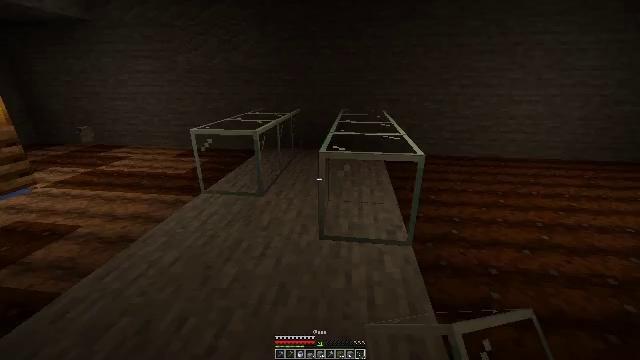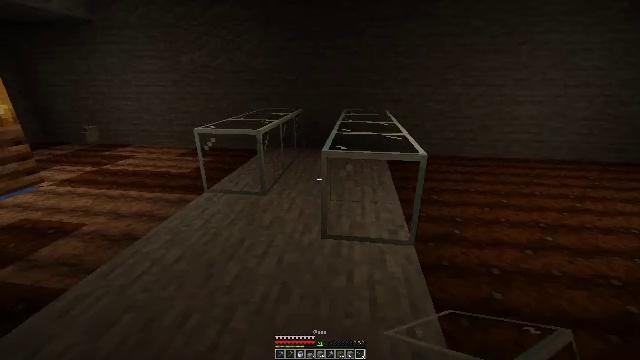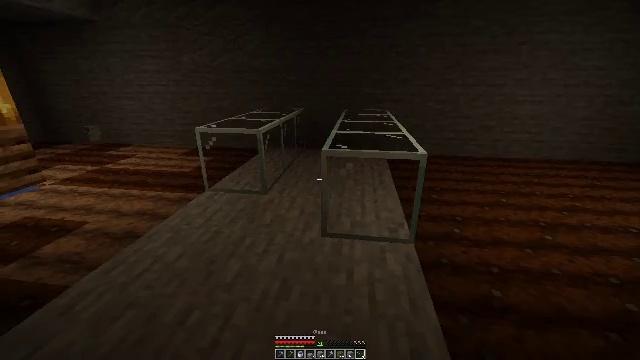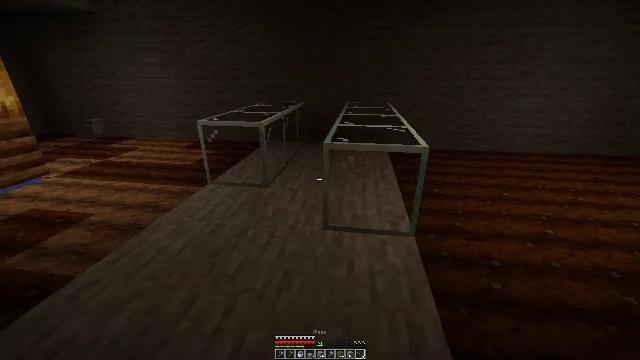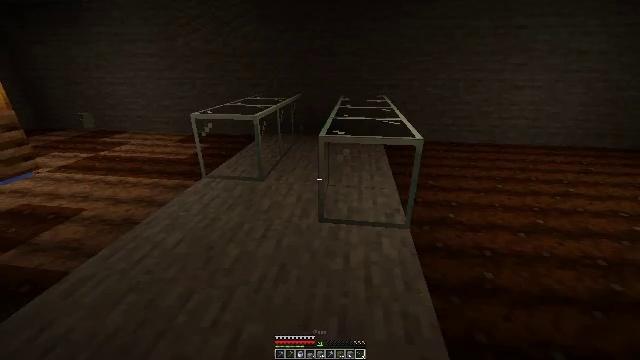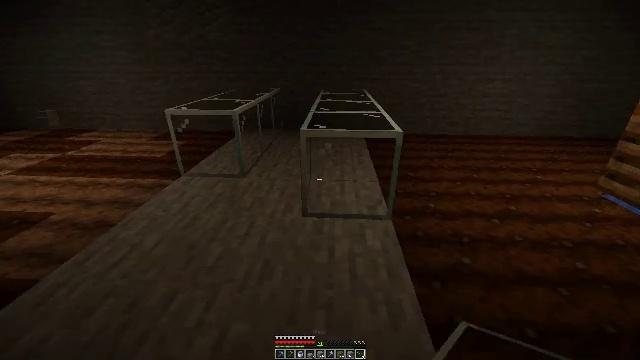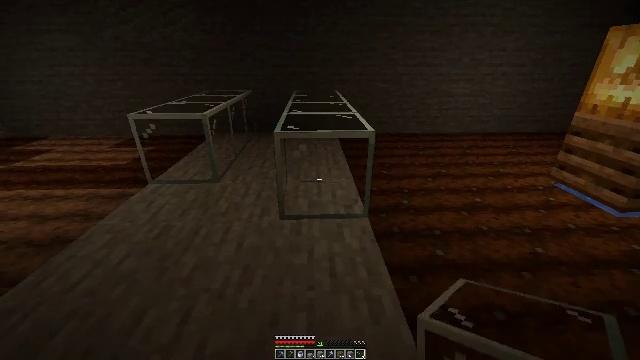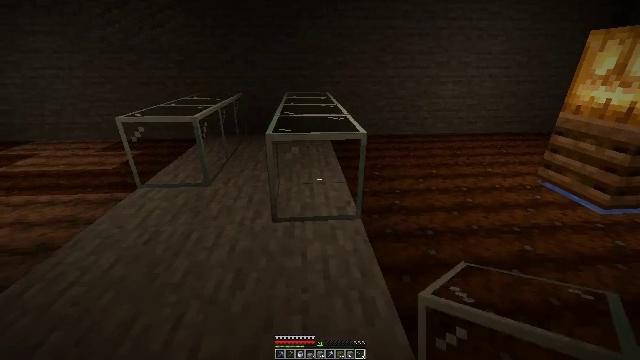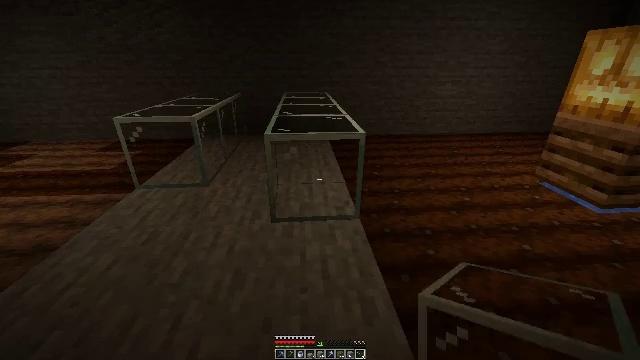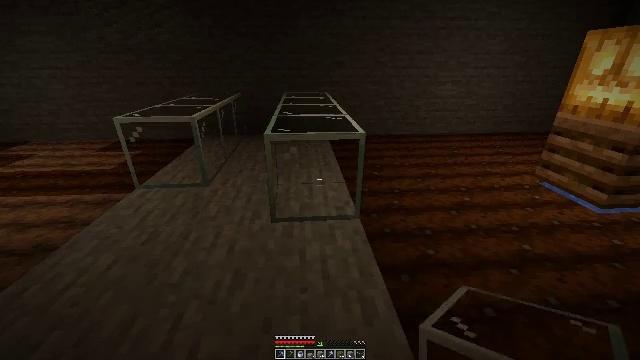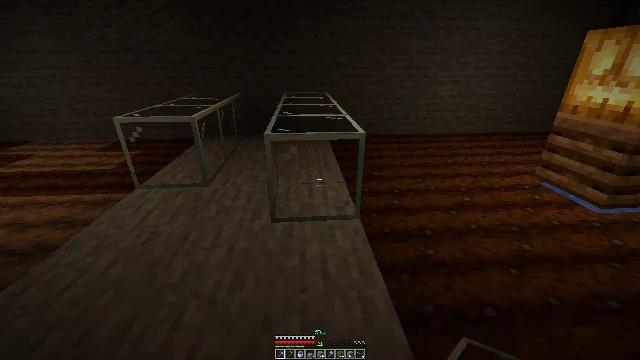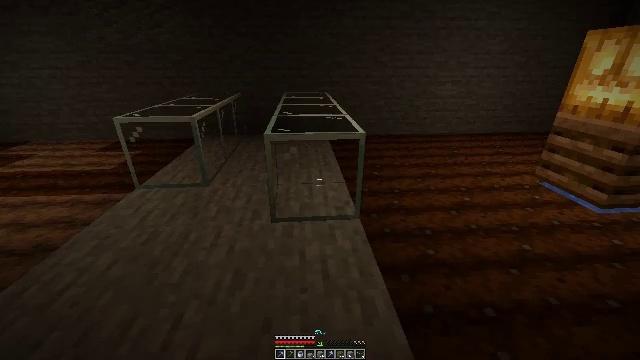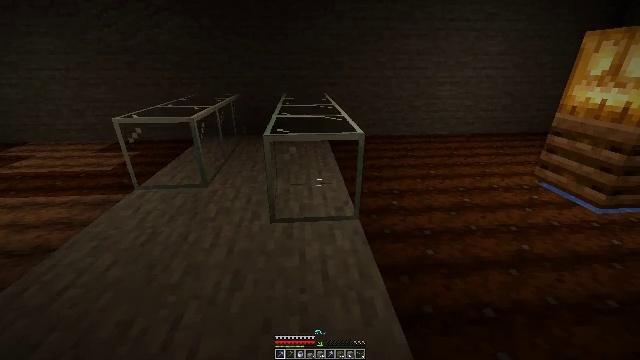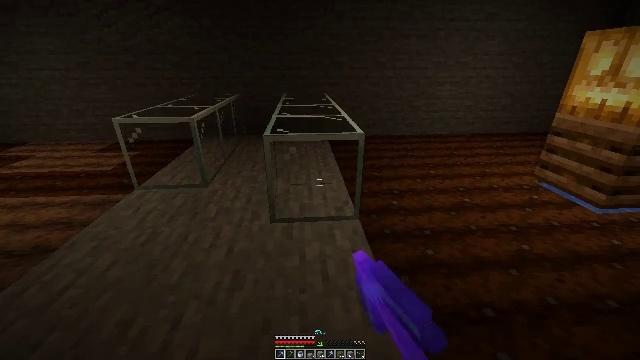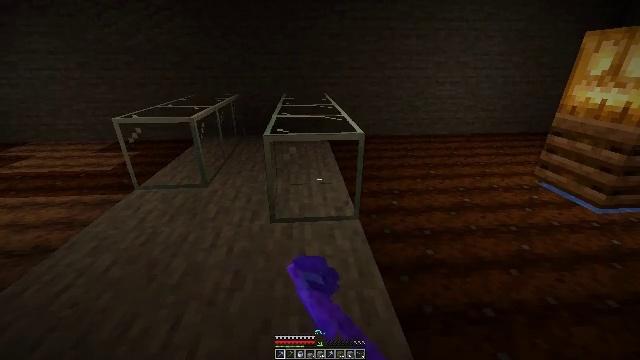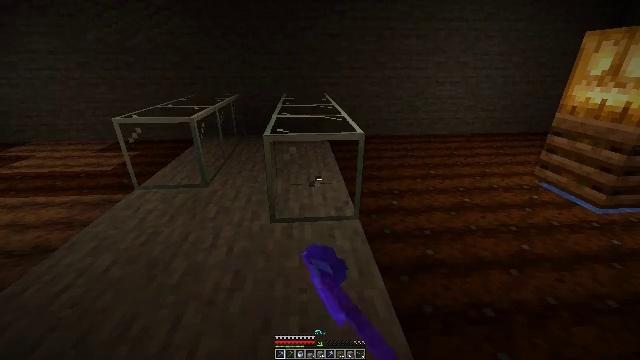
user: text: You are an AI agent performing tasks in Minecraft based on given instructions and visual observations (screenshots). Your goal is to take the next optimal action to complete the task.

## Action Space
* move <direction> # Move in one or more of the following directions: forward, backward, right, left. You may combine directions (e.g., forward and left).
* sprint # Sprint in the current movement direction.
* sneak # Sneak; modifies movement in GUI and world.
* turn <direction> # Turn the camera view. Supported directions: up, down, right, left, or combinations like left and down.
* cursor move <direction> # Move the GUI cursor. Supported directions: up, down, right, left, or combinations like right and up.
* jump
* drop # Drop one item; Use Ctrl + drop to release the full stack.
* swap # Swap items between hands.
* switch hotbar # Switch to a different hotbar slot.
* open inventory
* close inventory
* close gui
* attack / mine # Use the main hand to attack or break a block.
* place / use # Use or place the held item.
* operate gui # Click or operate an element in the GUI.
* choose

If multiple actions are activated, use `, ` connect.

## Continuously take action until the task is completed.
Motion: motion action
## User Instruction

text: Shatter the glass to collect it.
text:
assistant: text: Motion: no_op
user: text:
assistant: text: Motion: no_op
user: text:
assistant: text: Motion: turn down
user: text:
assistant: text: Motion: turn right and down
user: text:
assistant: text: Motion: turn right and down
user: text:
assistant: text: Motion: turn right
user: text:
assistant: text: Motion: turn right
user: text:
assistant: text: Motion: no_op
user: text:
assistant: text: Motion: switch to hotbar 1
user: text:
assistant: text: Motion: switch to hotbar 1
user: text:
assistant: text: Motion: switch to hotbar 1
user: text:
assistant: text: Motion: attack / mine
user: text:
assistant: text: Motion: attack / mine
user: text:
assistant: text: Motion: attack / mine
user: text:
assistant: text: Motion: attack / mine
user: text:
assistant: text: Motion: attack / mine
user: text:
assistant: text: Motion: attack / mine
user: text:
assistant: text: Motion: attack / mine
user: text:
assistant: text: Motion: attack / mine
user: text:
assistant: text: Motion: attack / mine
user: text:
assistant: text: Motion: attack / mine
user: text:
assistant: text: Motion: no_op
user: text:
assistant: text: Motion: move back
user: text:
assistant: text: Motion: move back
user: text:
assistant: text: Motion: move back
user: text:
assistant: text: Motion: move back
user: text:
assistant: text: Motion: move back
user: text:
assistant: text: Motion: turn right and up
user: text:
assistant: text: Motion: turn left and up
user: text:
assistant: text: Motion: attack / mine